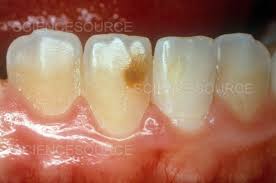
Condition: Tooth Discoloration